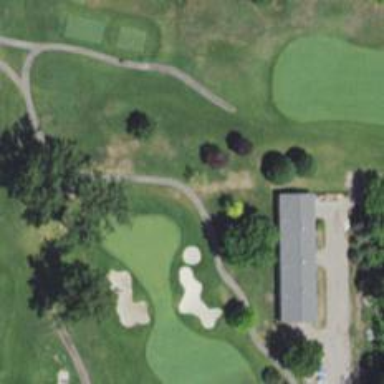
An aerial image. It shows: Path designated for golf carts.